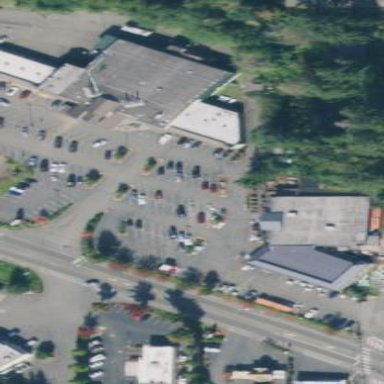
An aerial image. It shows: Retail area.